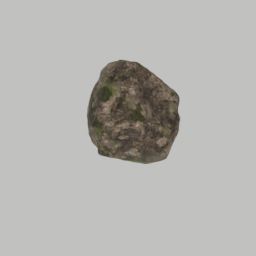
Label: nature